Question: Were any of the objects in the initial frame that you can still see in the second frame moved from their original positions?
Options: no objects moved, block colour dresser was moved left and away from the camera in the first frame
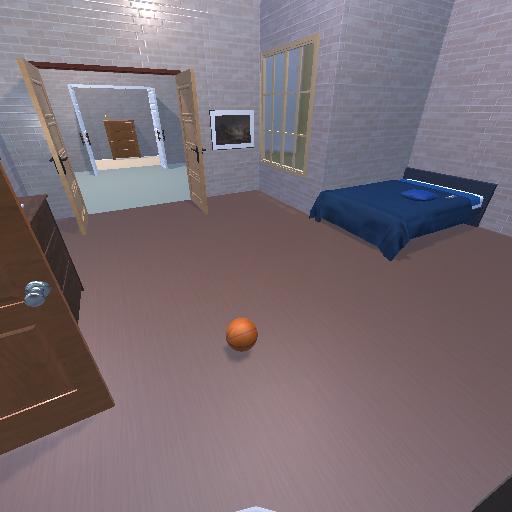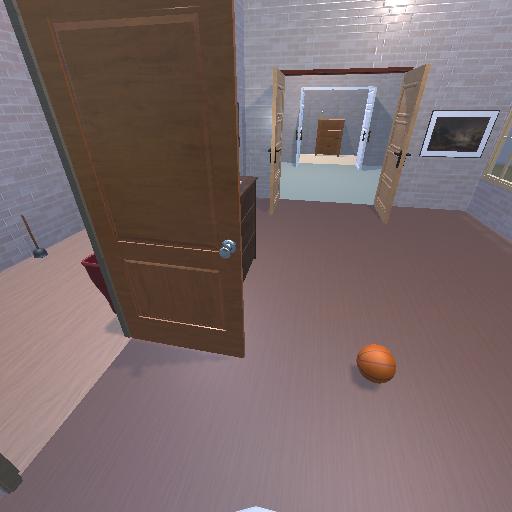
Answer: no objects moved